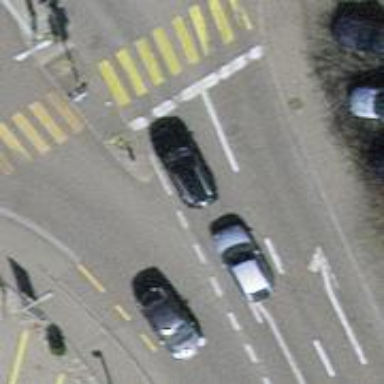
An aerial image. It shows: Road with traffic signals.